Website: macys
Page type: customer-info-address
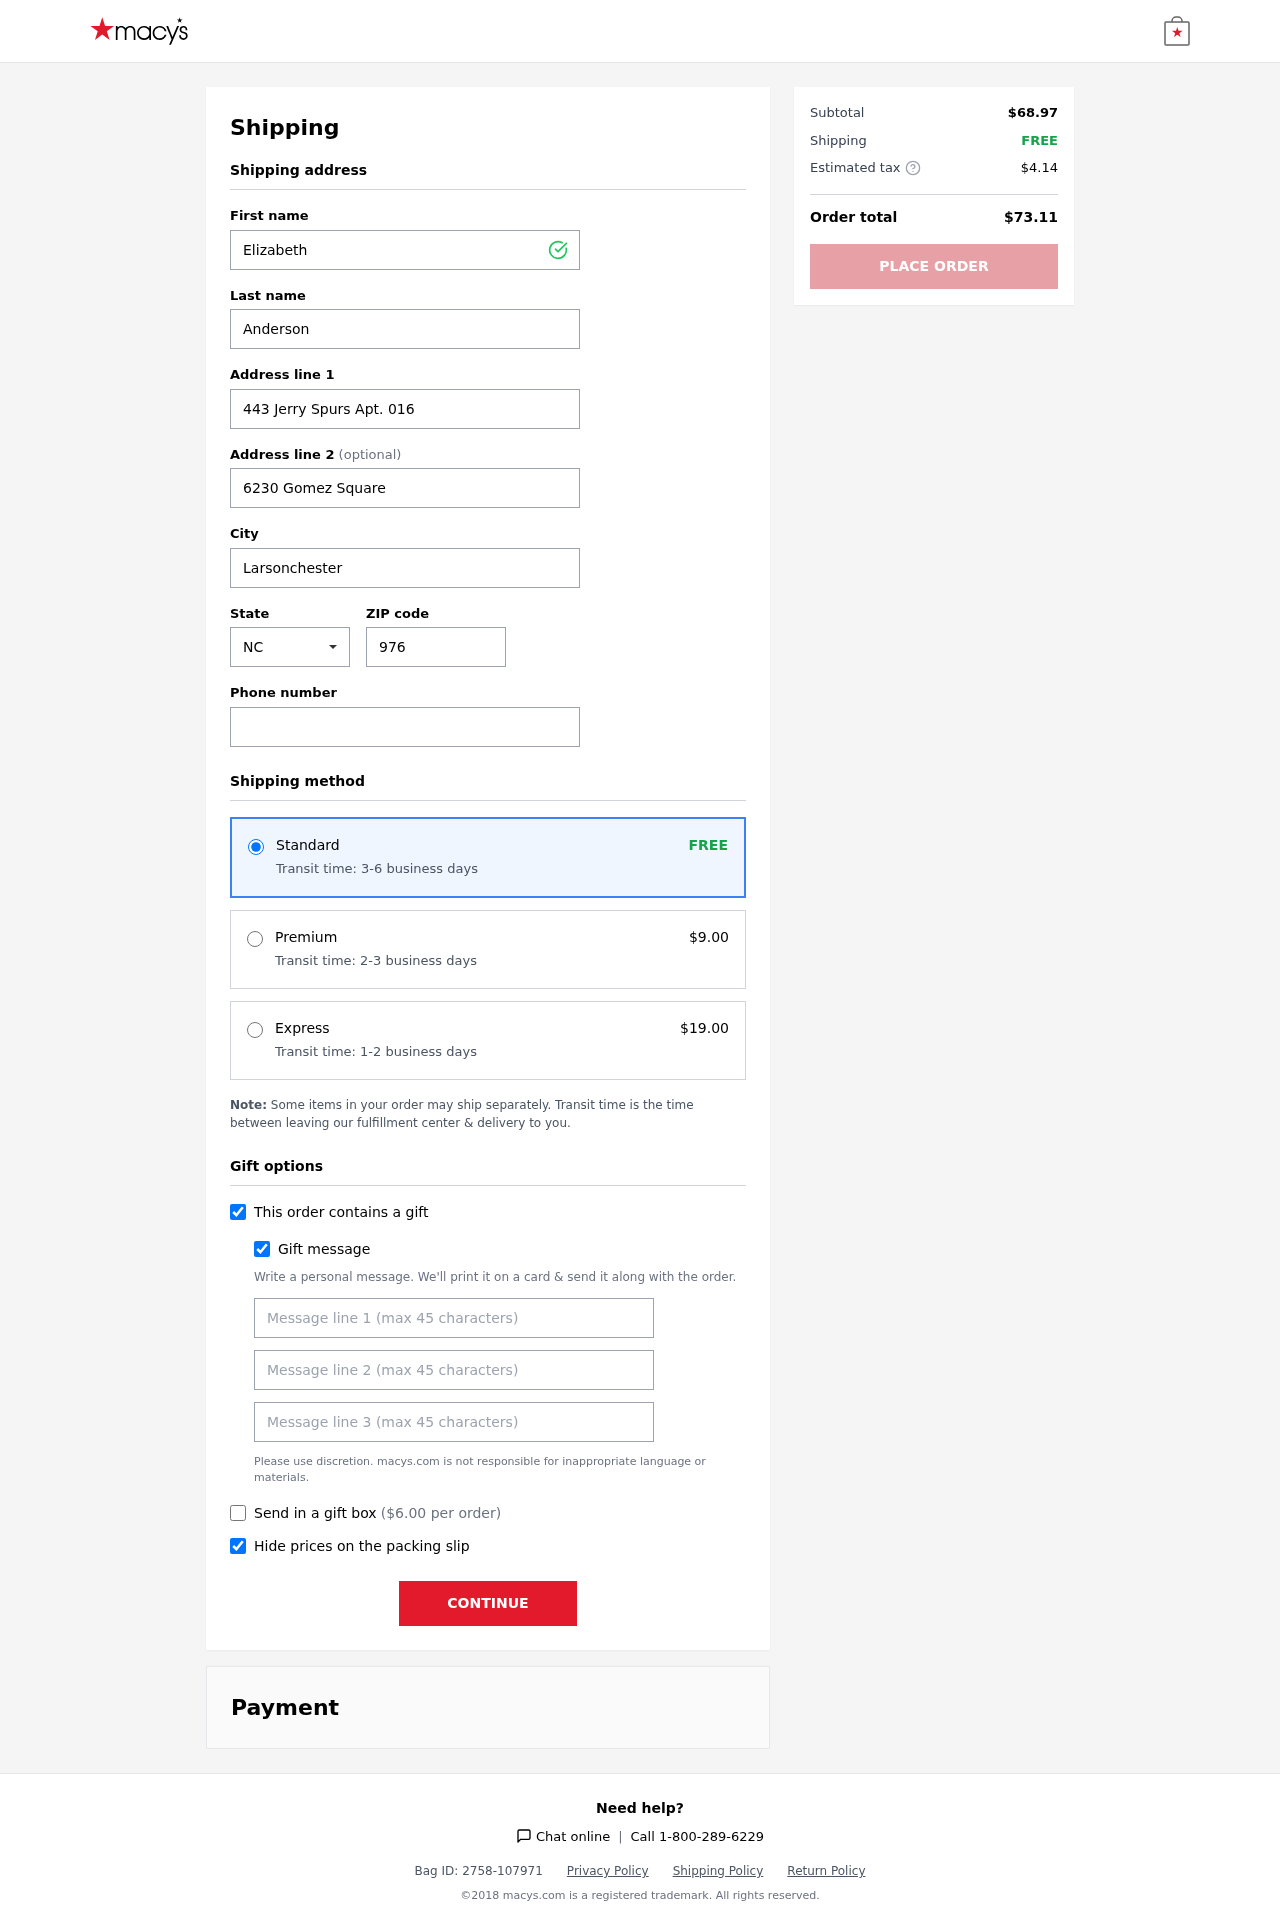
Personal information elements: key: PII_CITY
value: Larsonchester
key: PII_FIRSTNAME
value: Elizabeth
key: PII_GIFT_MESSAGE
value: Hey Wendy, I thought you’d really enjoy this stylish piece to add a little flair to your outfits! Can’t wait to see how incredible it looks on you. Just a little something to celebrate you and all the amazing things you do!  Elizabeth
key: PII_LASTNAME
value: Anderson
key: PII_PHONE
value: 9357031199
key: PII_POSTCODE
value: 97617
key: PII_STATE_ABBR
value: NC
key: PII_STREET
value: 443 Jerry Spurs Apt. 016
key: PII_STREET2
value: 6230 Gomez Square
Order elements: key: ORDER_SHIPPING_STANDARD
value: FREE
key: ORDER_SHIPPING_STANDARD_TIME
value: Transit time: 3-6 business days
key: ORDER_SHIPPING_PREMIUM
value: $9.00
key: ORDER_SHIPPING_PREMIUM_TIME
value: Transit time: 2-3 business days
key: ORDER_SHIPPING_EXPRESS
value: $19.00
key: ORDER_SHIPPING_EXPRESS_TIME
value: Transit time: 1-2 business days
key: ORDER_GIFT_BOX_FEE
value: $6.00
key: ORDER_SUBTOTAL
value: $68.97
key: ORDER_SHIPPING_COST
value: FREE
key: ORDER_TAX
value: $4.14
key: ORDER_TOTAL
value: $73.11